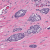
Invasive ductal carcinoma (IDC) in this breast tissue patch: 0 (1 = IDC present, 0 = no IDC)